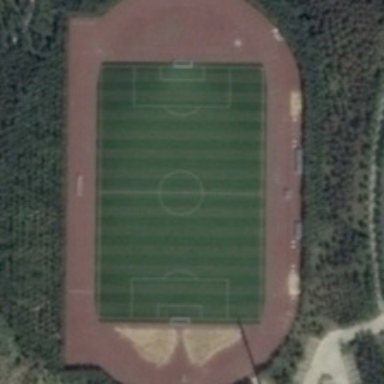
Many green trees are around a playground with a football field in it .